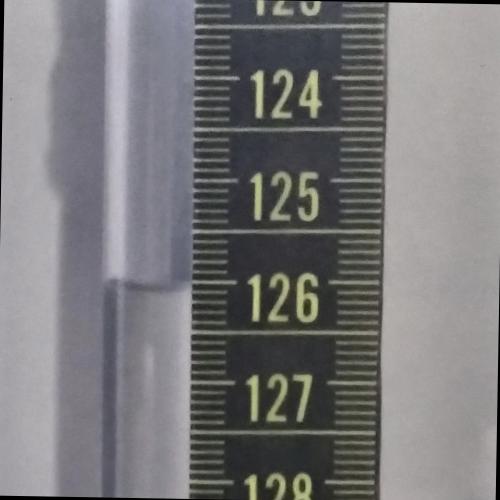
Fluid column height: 126.1 cm